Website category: movie
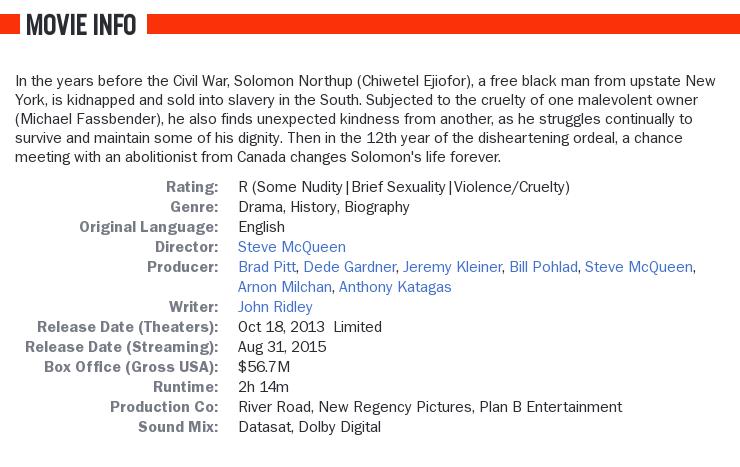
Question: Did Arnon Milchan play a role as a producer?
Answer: yes

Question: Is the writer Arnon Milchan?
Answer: no

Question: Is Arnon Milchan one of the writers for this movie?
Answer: no

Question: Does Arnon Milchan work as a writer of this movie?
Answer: no

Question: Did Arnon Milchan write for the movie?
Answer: no

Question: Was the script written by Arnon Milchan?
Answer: no

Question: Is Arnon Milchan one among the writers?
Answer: no

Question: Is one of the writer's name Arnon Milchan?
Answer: no

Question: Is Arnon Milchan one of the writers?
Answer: no

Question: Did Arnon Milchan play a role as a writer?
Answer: no

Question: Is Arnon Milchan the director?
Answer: no

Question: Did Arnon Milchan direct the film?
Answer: no

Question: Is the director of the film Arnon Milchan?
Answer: no

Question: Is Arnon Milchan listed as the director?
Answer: no

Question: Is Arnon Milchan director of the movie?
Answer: no

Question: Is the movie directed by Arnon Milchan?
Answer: no

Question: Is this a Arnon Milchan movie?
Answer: no

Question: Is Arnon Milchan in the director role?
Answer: no

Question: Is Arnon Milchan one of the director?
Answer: no

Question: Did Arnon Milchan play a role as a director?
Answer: no

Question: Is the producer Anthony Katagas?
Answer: yes

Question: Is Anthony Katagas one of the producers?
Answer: yes

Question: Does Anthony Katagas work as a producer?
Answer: yes

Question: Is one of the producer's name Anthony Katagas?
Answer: yes

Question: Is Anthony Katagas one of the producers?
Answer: yes

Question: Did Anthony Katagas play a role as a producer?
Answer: yes

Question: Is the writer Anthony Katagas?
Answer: no

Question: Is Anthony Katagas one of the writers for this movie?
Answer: no

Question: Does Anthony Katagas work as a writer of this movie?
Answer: no

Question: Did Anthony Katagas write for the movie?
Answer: no

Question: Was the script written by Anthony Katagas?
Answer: no

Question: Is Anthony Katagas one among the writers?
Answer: no

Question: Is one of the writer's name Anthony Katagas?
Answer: no

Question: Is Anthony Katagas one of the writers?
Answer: no

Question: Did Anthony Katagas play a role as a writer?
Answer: no

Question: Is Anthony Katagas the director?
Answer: no

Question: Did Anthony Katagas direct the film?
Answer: no

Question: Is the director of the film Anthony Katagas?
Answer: no

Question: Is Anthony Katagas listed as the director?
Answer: no

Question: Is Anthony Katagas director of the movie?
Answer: no

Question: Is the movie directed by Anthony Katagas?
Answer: no

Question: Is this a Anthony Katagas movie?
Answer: no

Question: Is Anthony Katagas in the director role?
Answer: no

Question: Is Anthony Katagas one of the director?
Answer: no

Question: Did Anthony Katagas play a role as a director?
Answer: no

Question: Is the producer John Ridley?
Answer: no

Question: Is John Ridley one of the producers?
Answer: no

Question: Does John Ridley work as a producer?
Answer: no

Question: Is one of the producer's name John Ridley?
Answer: no

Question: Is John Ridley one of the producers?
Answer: no

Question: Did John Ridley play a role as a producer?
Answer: no

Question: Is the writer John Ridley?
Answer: yes

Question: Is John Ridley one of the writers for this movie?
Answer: yes

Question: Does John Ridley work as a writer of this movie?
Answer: yes

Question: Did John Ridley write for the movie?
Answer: yes

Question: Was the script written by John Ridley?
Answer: yes

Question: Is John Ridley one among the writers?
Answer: yes

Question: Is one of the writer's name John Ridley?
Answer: yes

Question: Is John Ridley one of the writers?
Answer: yes

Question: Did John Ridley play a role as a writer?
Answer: yes

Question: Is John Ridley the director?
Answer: no

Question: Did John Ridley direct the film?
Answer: no

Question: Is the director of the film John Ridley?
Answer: no

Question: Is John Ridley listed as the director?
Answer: no